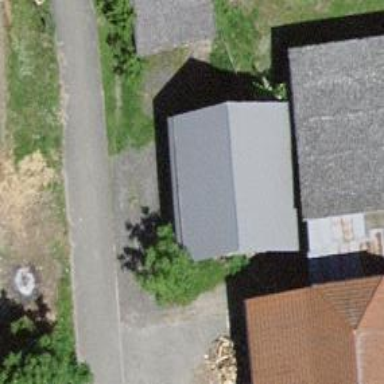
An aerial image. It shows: Rural barn.